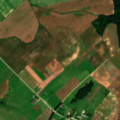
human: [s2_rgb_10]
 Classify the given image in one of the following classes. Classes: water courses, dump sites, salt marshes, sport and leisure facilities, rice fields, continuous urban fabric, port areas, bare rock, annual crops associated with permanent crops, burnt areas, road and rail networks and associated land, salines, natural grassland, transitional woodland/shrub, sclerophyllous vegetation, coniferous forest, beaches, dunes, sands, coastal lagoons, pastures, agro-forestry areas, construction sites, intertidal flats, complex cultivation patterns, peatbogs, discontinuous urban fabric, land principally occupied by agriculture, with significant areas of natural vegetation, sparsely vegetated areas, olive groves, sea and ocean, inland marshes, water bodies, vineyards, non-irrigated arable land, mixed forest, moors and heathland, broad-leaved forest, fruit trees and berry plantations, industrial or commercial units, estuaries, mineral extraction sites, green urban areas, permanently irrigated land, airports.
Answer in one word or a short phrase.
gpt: non-irrigated arable land, complex cultivation patterns, mixed forest